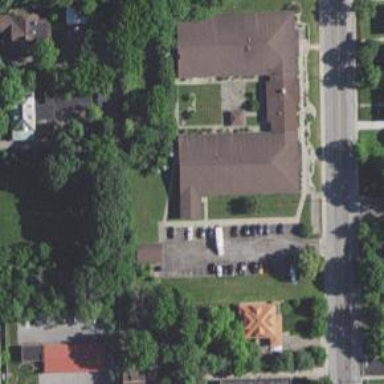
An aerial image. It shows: Nursing home building.